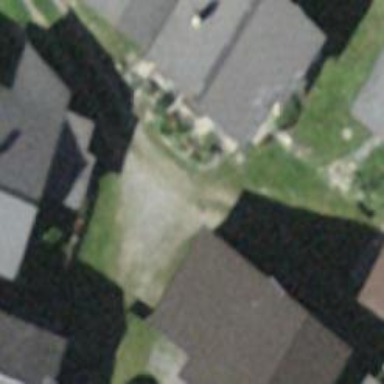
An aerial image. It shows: Gravel residential road.